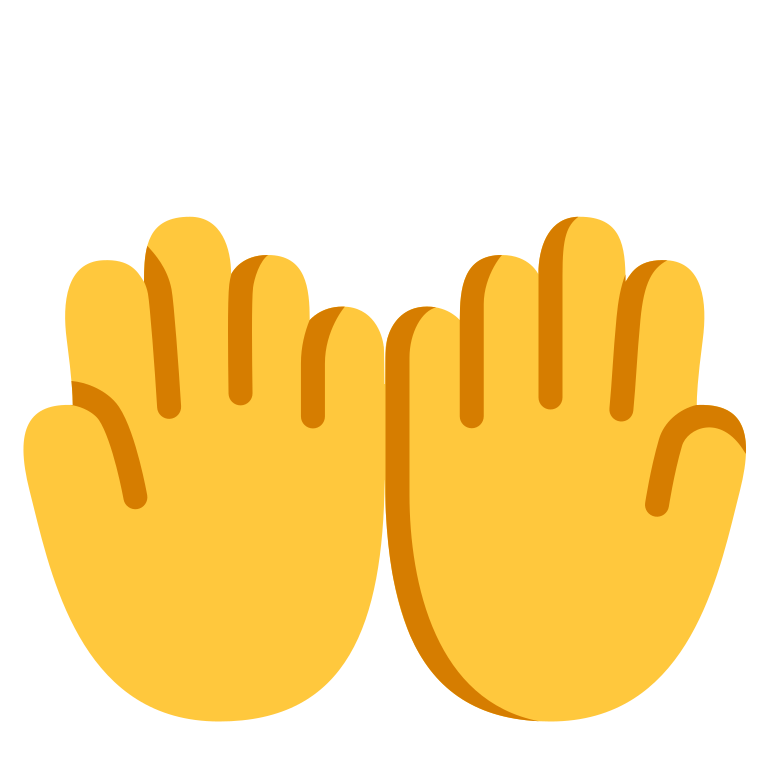
palms up together flat default